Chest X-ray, PA view. Patient: 47 years old, sex F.
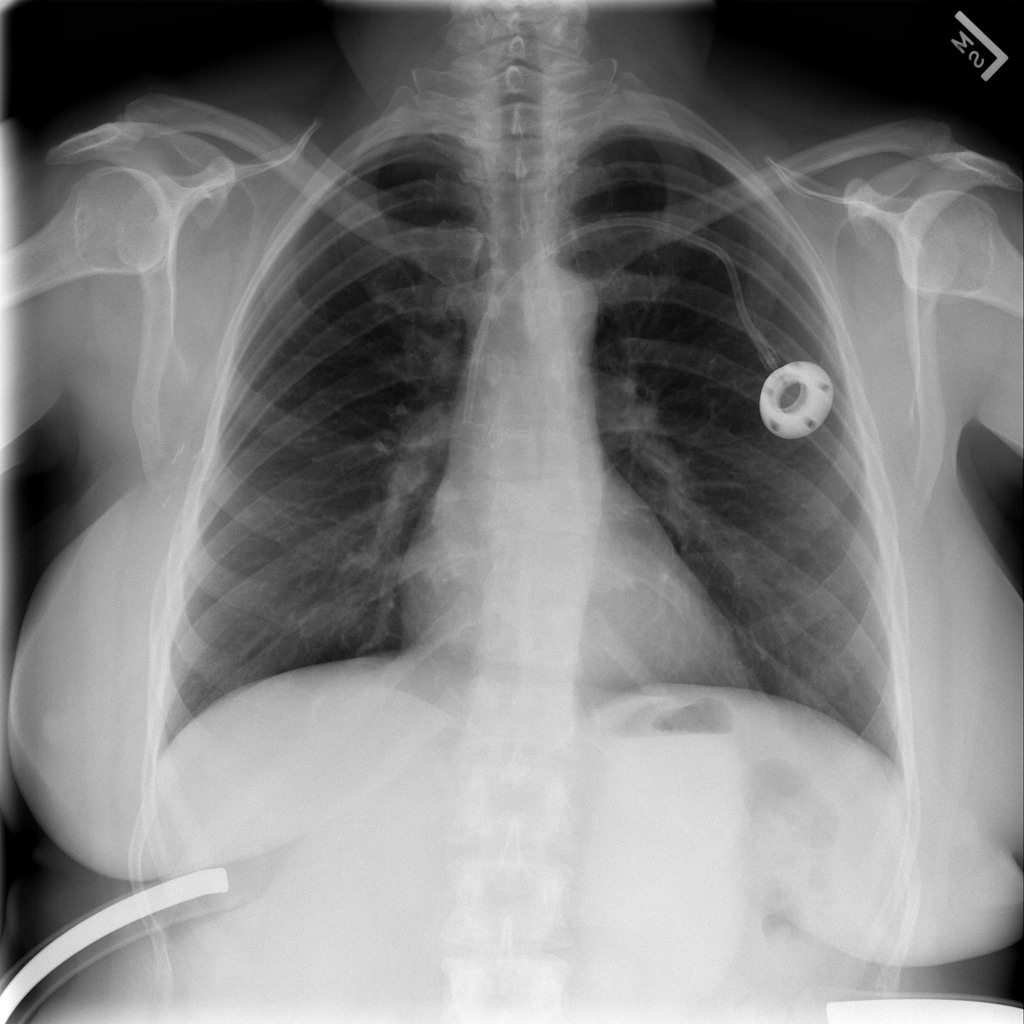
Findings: No Finding